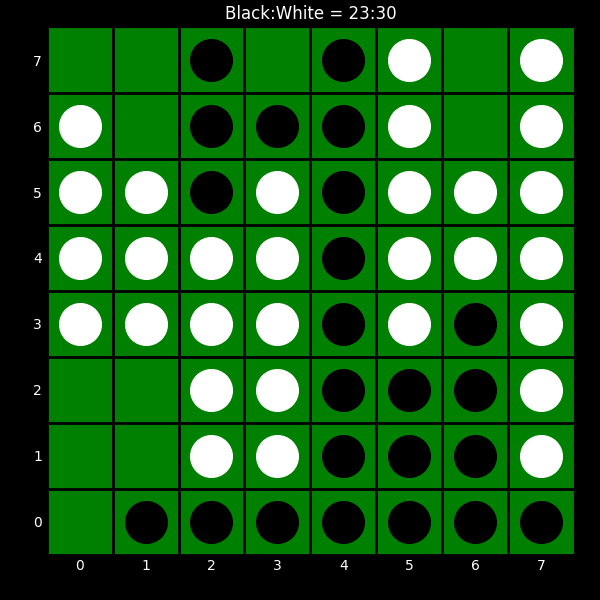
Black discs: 23
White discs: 30